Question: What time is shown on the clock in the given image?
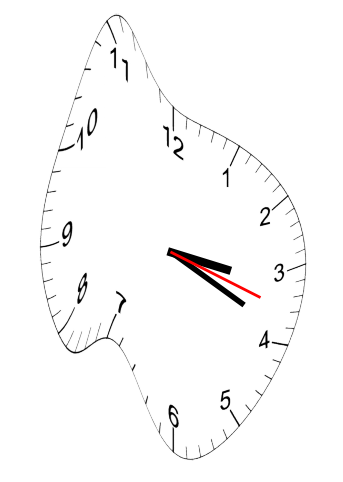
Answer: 03:19:18